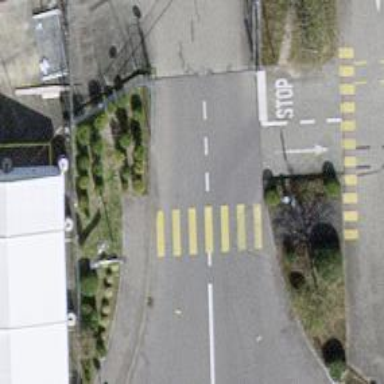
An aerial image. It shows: Zebra crossing for pedestrians.